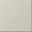
Piece: xx